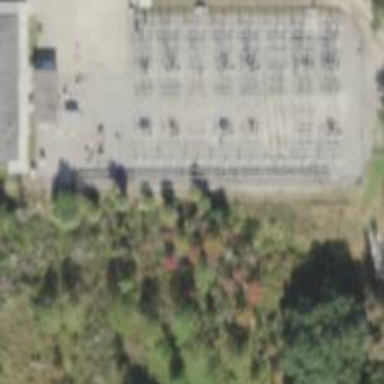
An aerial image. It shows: Outdoor power substation surrounded by fence. This substation is used for switching purposes.